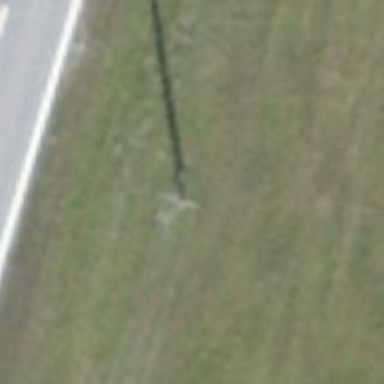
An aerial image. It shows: Power pole.